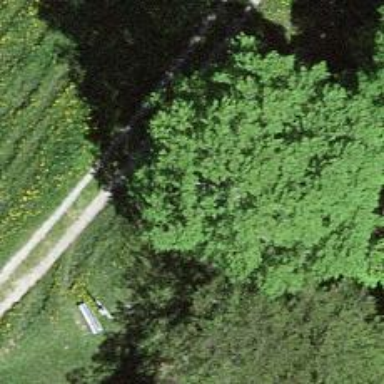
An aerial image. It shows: Historic wayside cross.